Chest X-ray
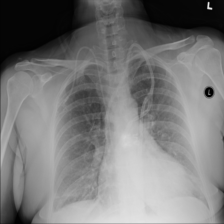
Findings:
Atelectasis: positive
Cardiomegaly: negative
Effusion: negative
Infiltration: negative
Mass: negative
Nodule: negative
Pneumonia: negative
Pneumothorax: negative
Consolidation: negative
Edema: negative
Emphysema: negative
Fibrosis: negative
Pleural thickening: negative
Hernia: negative